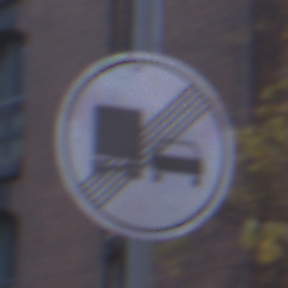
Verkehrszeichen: EndeUeberholverbotKraftfahrzeuge
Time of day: SunriseSunset
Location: Outdoor (Urban)
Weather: Clear
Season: NotSpecified
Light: Natural